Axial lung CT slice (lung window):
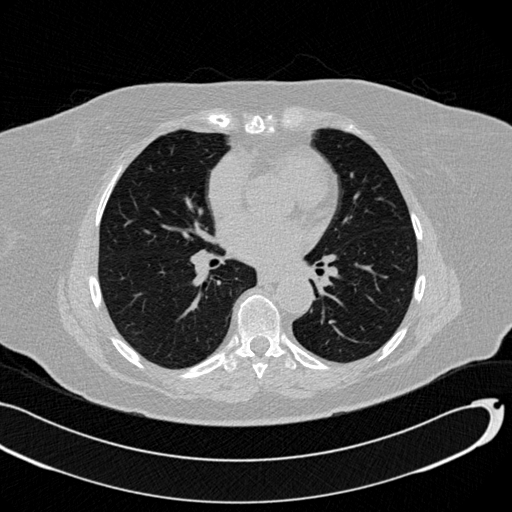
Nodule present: no